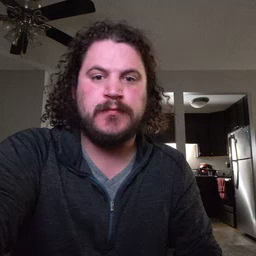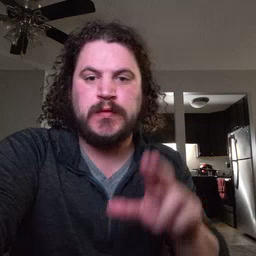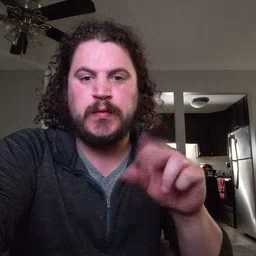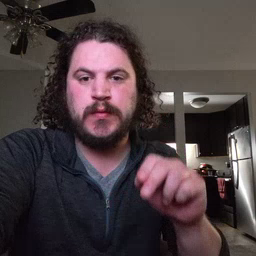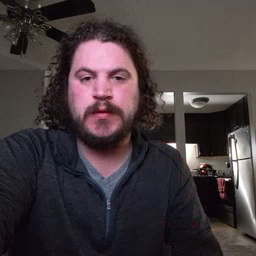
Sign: no